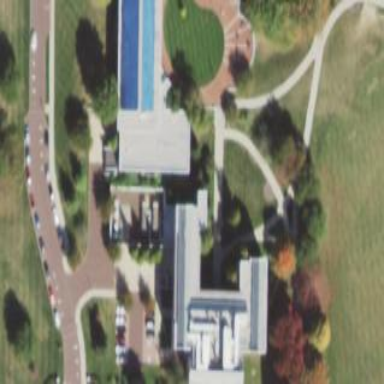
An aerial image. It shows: College building.